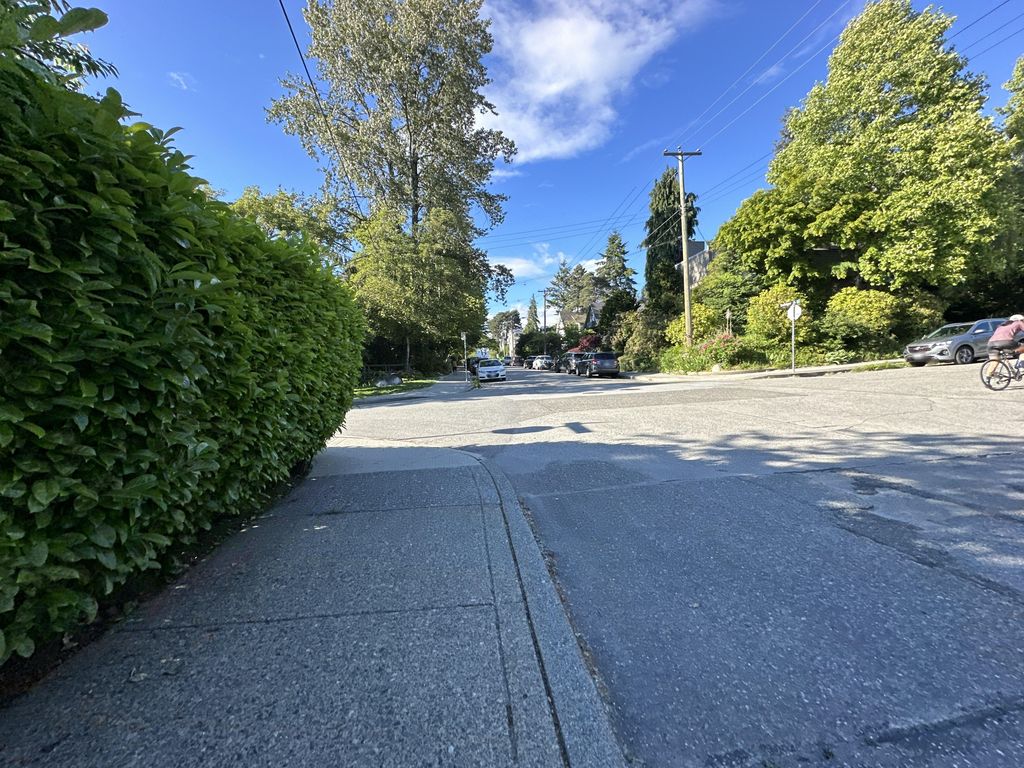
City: vancouver